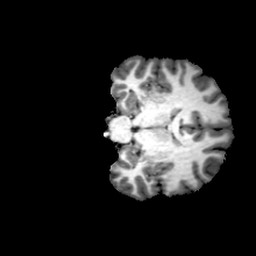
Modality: T1w
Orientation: coronal
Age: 21
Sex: female
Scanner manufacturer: philips
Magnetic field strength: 3 T
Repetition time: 0.0082 s
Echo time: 0.0037 s